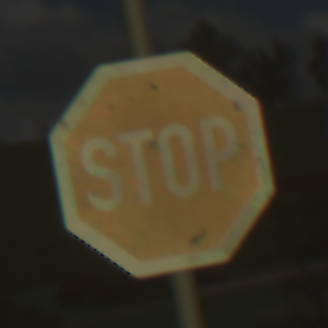
Verkehrszeichen: Stop
Umgebung: Outdoor, Nature
Tageszeit: Midday
Wetter: PartlyCloudy
Licht: Natural
Jahreszeit: NotSpecified
Kontrast: HighContrast